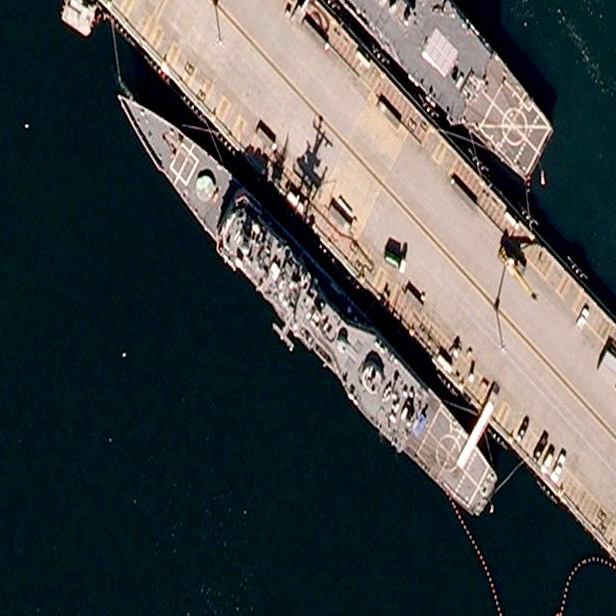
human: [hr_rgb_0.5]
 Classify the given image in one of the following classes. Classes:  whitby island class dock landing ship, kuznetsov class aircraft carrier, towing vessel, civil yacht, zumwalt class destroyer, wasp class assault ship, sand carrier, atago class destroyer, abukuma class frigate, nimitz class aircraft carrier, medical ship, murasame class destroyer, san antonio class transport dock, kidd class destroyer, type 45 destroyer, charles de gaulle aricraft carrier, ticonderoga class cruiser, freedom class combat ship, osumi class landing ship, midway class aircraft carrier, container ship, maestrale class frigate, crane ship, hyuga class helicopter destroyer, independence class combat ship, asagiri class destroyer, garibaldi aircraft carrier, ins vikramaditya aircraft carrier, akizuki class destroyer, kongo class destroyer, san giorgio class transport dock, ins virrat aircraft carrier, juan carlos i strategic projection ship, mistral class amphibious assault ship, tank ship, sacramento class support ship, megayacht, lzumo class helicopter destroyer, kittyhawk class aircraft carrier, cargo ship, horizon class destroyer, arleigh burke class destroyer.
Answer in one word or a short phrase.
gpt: Ticonderoga class cruiser